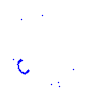
Particle: proton